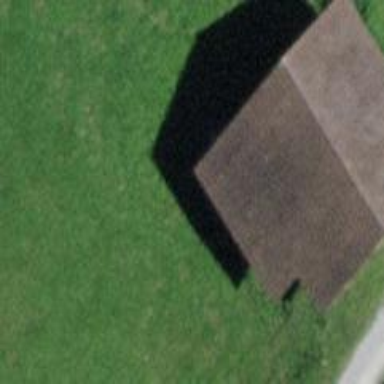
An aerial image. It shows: Rural barn.